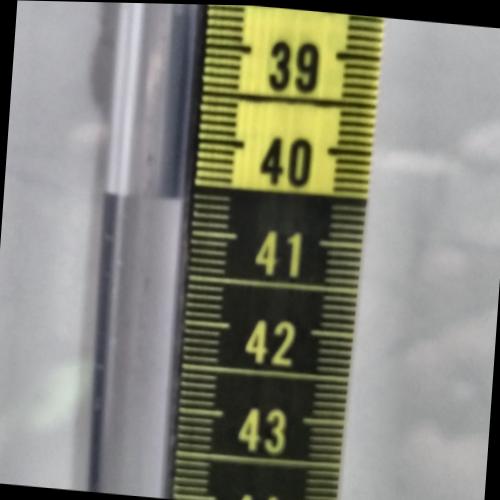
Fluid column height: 40.6 cm